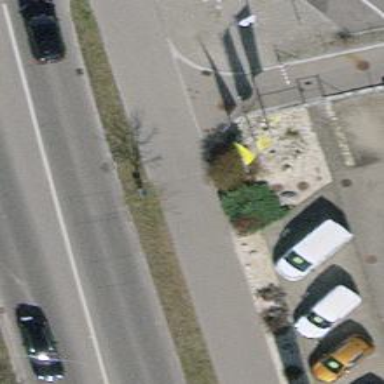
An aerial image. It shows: Traffic monitoring system is in place.